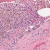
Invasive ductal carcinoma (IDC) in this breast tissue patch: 0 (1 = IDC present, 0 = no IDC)